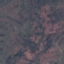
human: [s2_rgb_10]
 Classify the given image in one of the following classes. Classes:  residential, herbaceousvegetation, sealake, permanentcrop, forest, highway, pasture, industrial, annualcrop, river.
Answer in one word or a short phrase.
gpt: HerbaceousVegetation